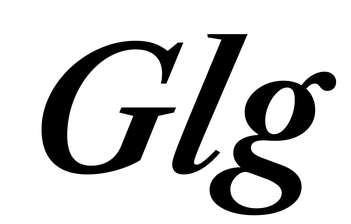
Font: LibreCaslonText-Italic_SemiBold_Italic